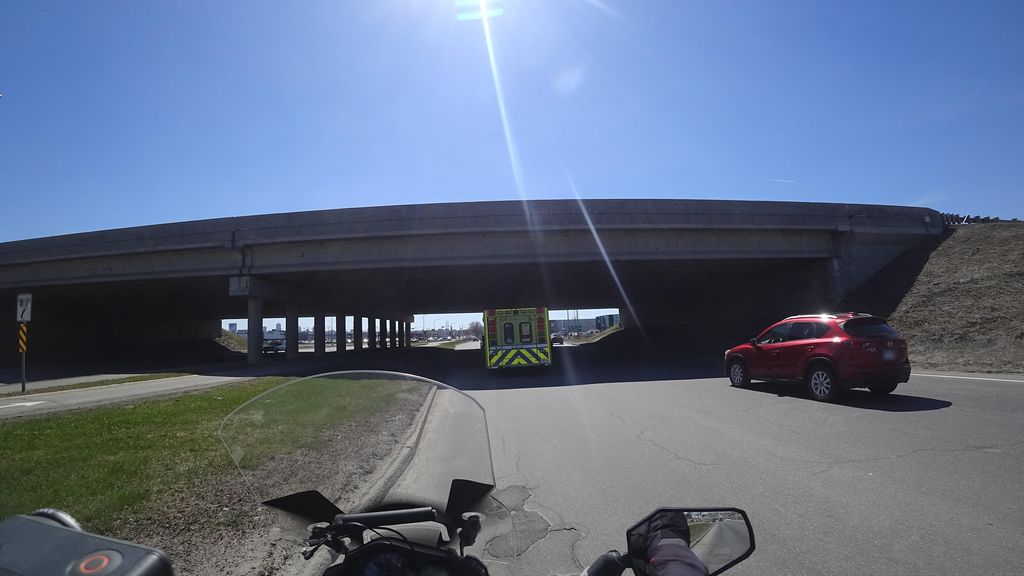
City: quebec_city